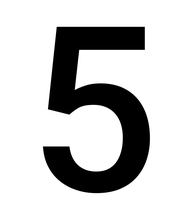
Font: Roboto_Medium